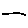
Label: line